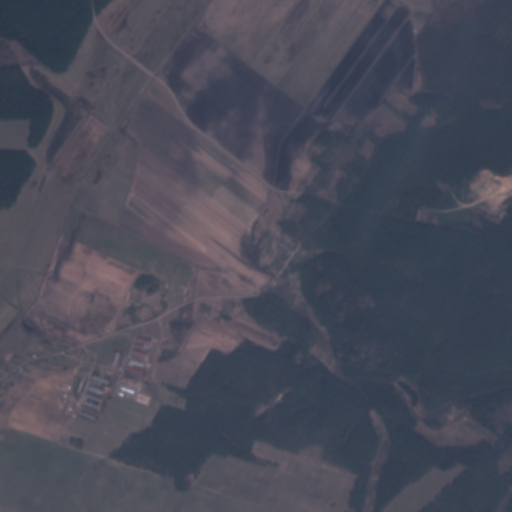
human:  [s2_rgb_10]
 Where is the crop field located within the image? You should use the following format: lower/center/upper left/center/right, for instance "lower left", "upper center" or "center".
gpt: The crop field is located in the lower right of the image.
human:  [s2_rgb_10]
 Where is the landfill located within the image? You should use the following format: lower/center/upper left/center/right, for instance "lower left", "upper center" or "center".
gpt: The landfill is located in the center left of the image.
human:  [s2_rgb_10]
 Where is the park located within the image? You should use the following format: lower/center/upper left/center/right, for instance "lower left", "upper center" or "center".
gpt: The park is located in the lower left of the image.
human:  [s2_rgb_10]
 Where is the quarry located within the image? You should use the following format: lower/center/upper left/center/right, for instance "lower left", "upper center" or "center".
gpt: The quarry is located in the upper right of the image.
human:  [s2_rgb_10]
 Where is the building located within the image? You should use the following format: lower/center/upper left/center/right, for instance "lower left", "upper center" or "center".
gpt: There is no building in the image.